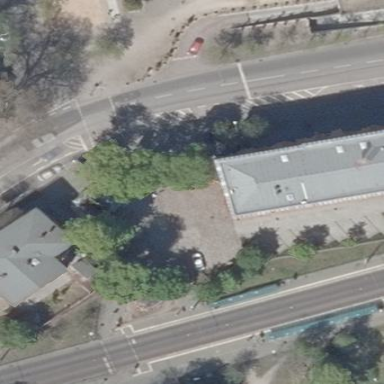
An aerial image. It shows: Parking area with unhewn cobblestone surface.